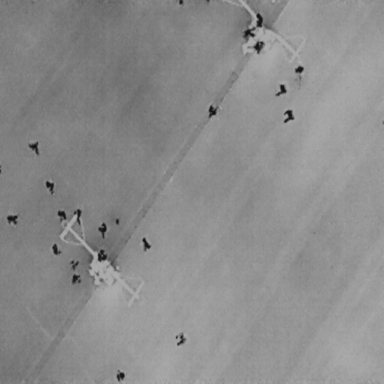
There are 20 People in the infrared image.